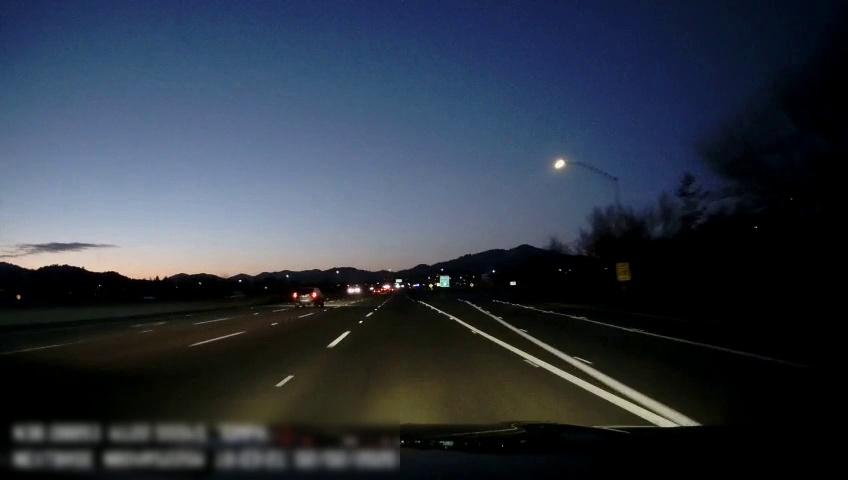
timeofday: Dusk/Dawn/Twilight
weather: Other
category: Drivable Space
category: Vehicles | Car
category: Vehicles | SUV
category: Vehicles | SUV
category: Lanes | Alternate Lane
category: Lanes | Alternate Lane
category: Lanes | Alternate Lane
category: Lanes | Alternate Lane
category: Lanes | Alternate Lane
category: Lanes | Alternate Lane
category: Lanes | Alternate Lane
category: Lanes | Alternate Lane
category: Traffic | Signs
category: Traffic | Signs